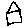
Label: house